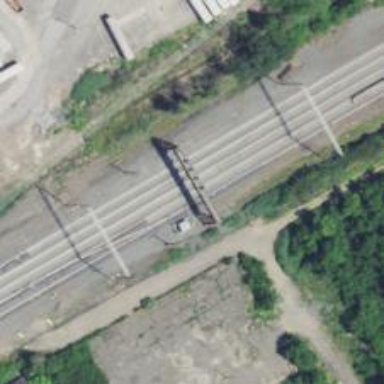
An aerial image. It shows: Railway track with contact lines for electrification.